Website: crate-barrel
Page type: address-validator
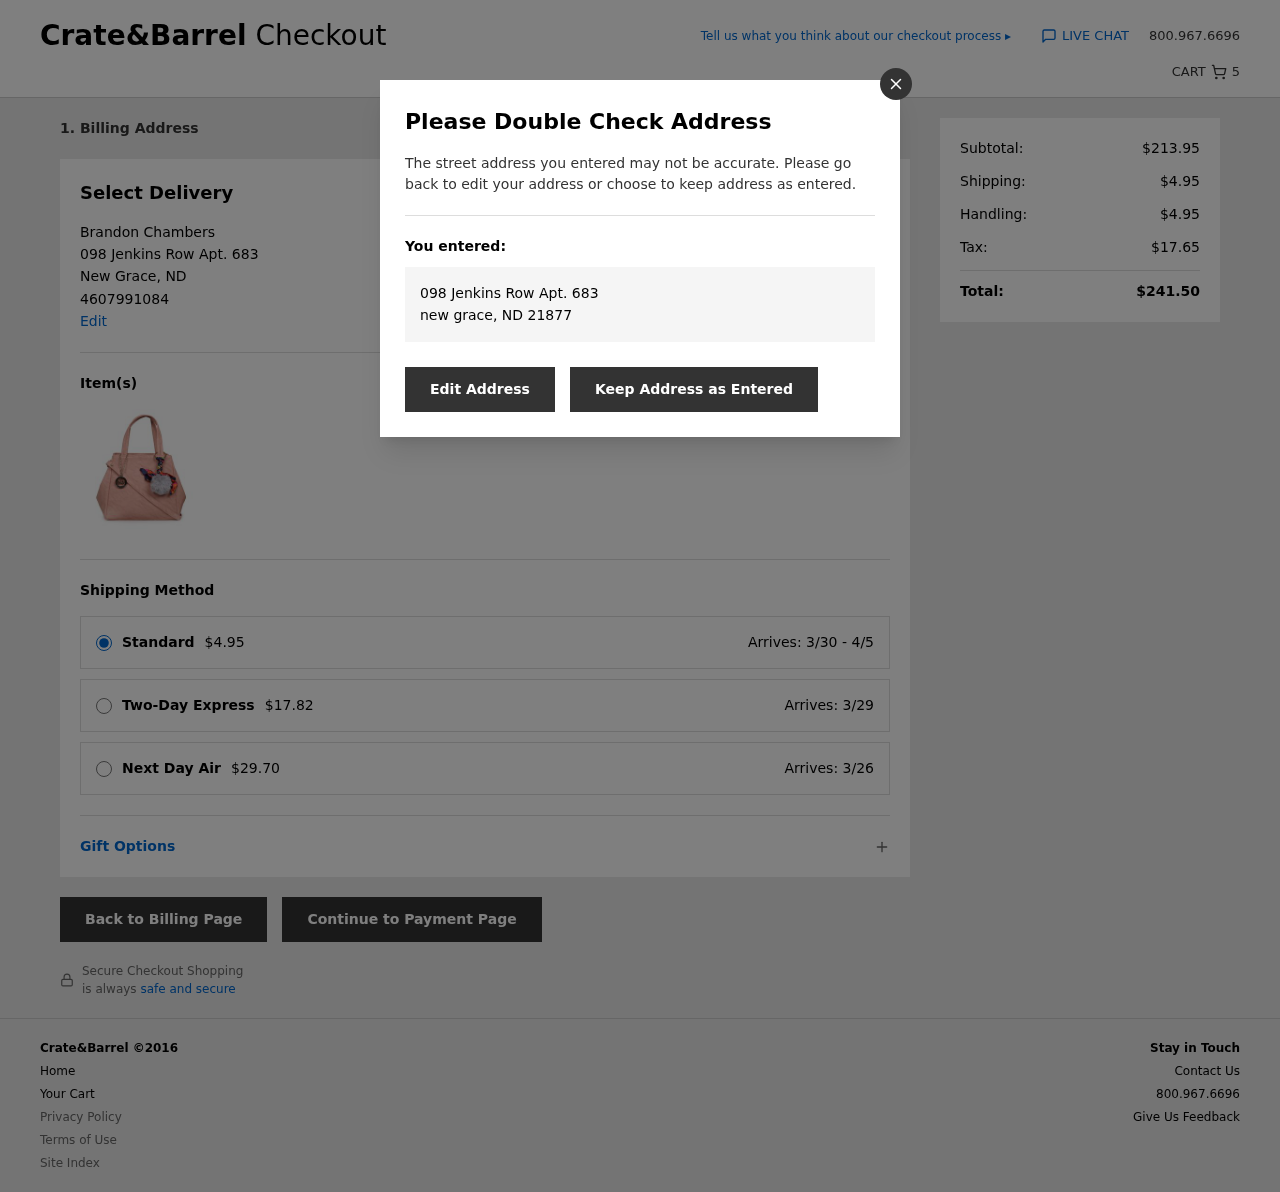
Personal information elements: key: PII_CITY
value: New Grace
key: PII_FULLNAME
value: Brandon Chambers
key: PII_PHONE
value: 4607991084
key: PII_STATE_ABBR
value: ND
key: PII_STREET
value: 098 Jenkins Row Apt. 683
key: PII_CITY2
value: new grace
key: PII_STATE_ABBR2
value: ND
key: PII_POSTCODE
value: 21877
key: PII_POSTCODE_FULL
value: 21877
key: PII_POSTCODE_NUMERIC
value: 21877
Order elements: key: ORDER_NUM_ITEMS
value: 5
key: ORDER_SHIPPING_COST
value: $4.95
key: ORDER_SHIPPING_DATE
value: Arrives: 3/30 - 4/5
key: ORDER_SHIPPING_EXPRESS
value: $17.82
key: ORDER_DELIVERY_DATE_EXPRESS
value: Arrives: 3/29
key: ORDER_SHIPPING_NEXTDAY
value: $29.70
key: ORDER_DELIVERY_DATE_NEXTDAY
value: Arrives: 3/26
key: ORDER_SUBTOTAL
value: $213.95
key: ORDER_HANDLING
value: $4.95
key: ORDER_TAX
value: $17.65
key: ORDER_TOTAL
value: $241.50